Question: I am trying to learn php and javascript by creating a portfolio of stocks. What I want to do is have the price cell of the table update automatically without refreshing the page by using javascript. I created a new php file to get only that price field to the portfolio but I cannot seem to get it to work. I get a lot of errors on that price field. I have put all the file here <URL> . Any help would be appreciated.

'''
portfolio.php file
<table class="table table-hover center-table table-bordered">
<tr>
<th>Symbol</th>
<th>Name</th>
<th>Shares</th>
<th>Price</th>
<th>Total</th>
</tr>
<?php foreach ($shares as $row): ?>
<tr>
<td><?= $row["symbol"]?></td>
<td><?= $row["name"]?></td>
<td><?= $row["shares"]?></td>
<td id="price">$<?= number_format($row["price"],2)?></td>
<td>$<?= number_format($row["total"],2)?></td>
</tr>
<? endforeach ?>
<tr>
<td>CASH</td>
<td></td>
<td></td>
<td></td>
<td>$<?= number_format($cash[0]["cash"], 2)?></td>
</tr>
</table>
<script type="text/javascript" src="js/update.js" ></script>
'''
index.php file
'''
<?php
// configuration
require("../includes/config.php");
//query user's portfolio
$rows = query("SELECT * FROM shares WHERE id = ?", $_SESSION["id"]);
$cash = query("SELECT cash FROM users WHERE id = ?", $_SESSION["id"]);
//create array to store the shares
$shares = [];
//for each of the user info
foreach($rows as $row){
//lookup stock info
$stock = lookup($row["symbol"]);
if($stock !== false){
$shares[] = [
"name" => $stock["name"],
"price" => $stock["price"],
"shares" => $row["shares"],
"symbol" => $row["symbol"],
"total" => $row["shares"]*$stock["price"]
];
//dump($shares);
}
}
// render portfolio
render("portfolio.php", ["shares" => $shares,"cash" => $cash, "title" => "Portfolio"] );
?>
'''
update.php
'''
<?php
require("../includes/functions.php");
require("../includes/config_update.php");
$rows = query("SELECT * FROM shares WHERE id = ?", $_SESSION["id"]);
$cash = query("SELECT cash FROM users WHERE id = ?", $_SESSION["id"]);
//create array to store the shares
$shares = [];
//for each of the user info
foreach($rows as $row){
$stock = lookup($row["symbol"]);
if($stock !== false){
$shares[] = [
"name" => $stock["name"],
"price" => $stock["price"],
"shares" => $row["shares"],
"symbol" => $row["symbol"],
"total" => $row["shares"]*$stock["price"]
];
}
}
// render portfolio
render("portfolio.php", ['shares' => $shares, 'cash' => $cash]);
?>
'''
update.js
'''
$(document).ready(function(){
var updater = setTimeout(function(){
$('#price').load('update.php', 'update=true');
},6);
});
'''
When I run this first I get the whole table in the price cell as well as these error messages Notice: Undefined variable: shares in portfolio.php line 10
Invalid argument supplied for foreach() in portfolio.php on line 10
Undefined variable cash in portfolio.php on line 31
I do not get any errors anymore but now I get the whole page inside the price field in the table.
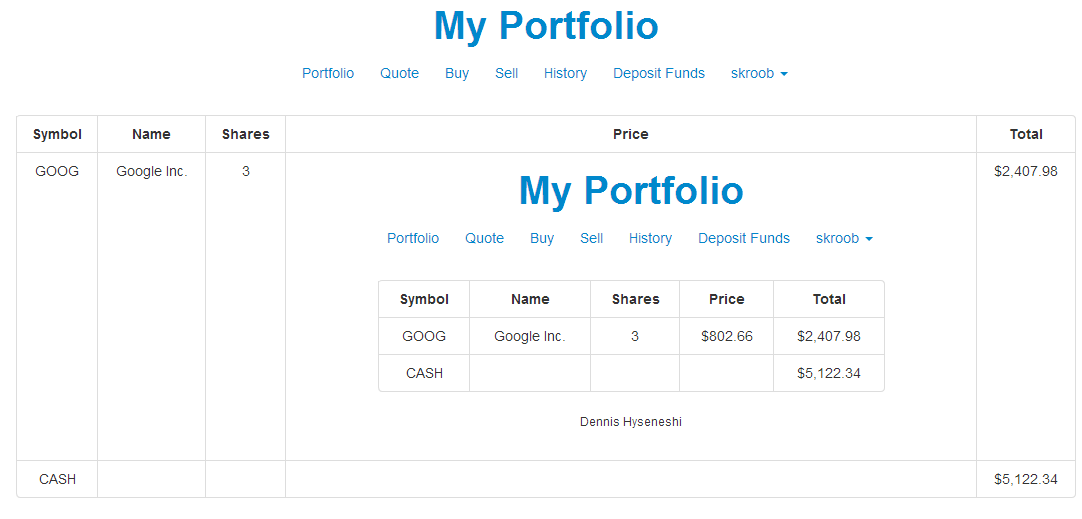
Answer: You're passing an array of parameters in index.php, one of which has the key 'shares', however in update.php you're trying to just pass back that array, change this in update.php
'''
render("portfolio.php", $share);
'''
to
'''
render("portfolio.php", ['shares' => $share]);
'''